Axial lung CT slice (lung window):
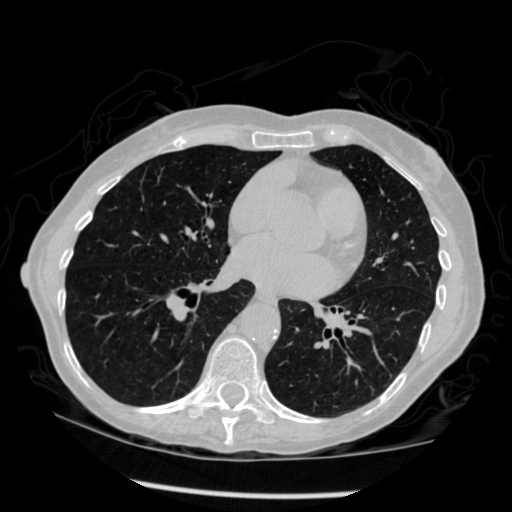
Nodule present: no